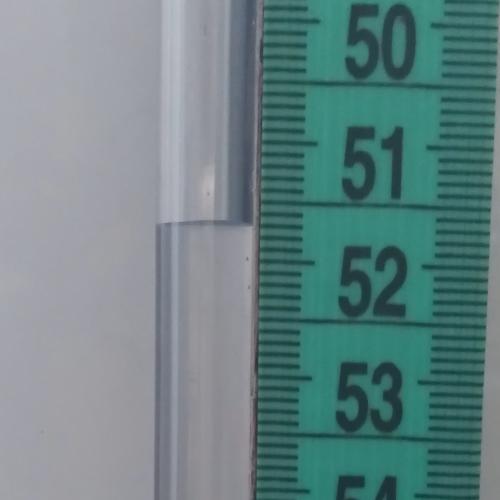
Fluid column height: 51.7 cm